Question: I have some layout css questions. Their more like best practices and whats the most efficient way to build this. Let me start with a diagram of what I'm trying to achieve.

This header menu background will be liquid and the buttons inside it will be fixed. So really its made up of a left button independent of the gray style background. Then 3 or more buttons in the gray style background followed by some icons and a search filed, all within the gray background. My main issue is getting started with how to achieve the grey background expanding to the browsers width 100% and still having 2 rounded corners at each end.
Here is a pseudo html structure
'''
<div id="menuHeader">
<ul>
<li class=""><a href="#">home</a></li>
<li class=""><a href="#">button1</a></li>
<li class=""><a href="#">button2</a></li>
<li class=""><a href="#">button3</a></li>
<li class="tools">
<div class="icon">icon1</div>
<div class="icon">icon2</div>
<div class="icon">icon3</div>
<div class="search"></div>
</li>
</ul>
'''
Now the css issue where do I put my repeating background. If I put it on the menuHeader as a background image then its going to be one long repeating background graphic with no left and right corners.
Would I need to setup a div for left right and center. Then have my gray buttons inside that and my blue home button outside that center div to the left of the left div. Or is there a way to do it where I can use the existing tags I have now and not have to deal with extra empty div markup.
I'm sorry if I'm not more clear but the main question I think is clear how can I get the background graphic to have rounded corners along with repeating background. Then be able to add my buttons in as background graphics.
Update: this is not going to be html5 unfortunately
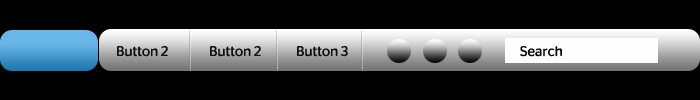
Answer: '''
#menuHeader {
position: relative;
width: 100%;
background: url("bg.png") repeat;/*An image which has a width of 1px is sufficient*/
}
#leftSide, #rightSide{
position: absolute;
top: 0;
width: 20px;/*Whatever width*/
height: 40px;/*Whatever height*/
}
#leftside{
background: url("left.png") transparent;
}
#rightside{
background: url("right.png") transparent;
}
'''
Add this HTML inside the div#menuHeader:
'''
<div id="menuHeader">
<div id="leftside"></div><div id="rightside"></div><!--This location is chosen, so that the automatic z-indexing causes the background to stay at the background-->
....
</div>
'''
Create two images (or one, to reduce server load, and use <URL>. If you want to add that blue box, expand the left background-image. Make sure that the elements inside the div#menuHeader have a transparent or no background.